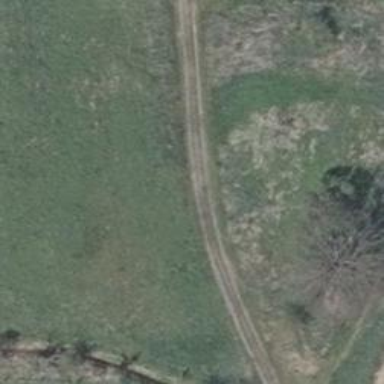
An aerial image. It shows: Track with very rough surface.